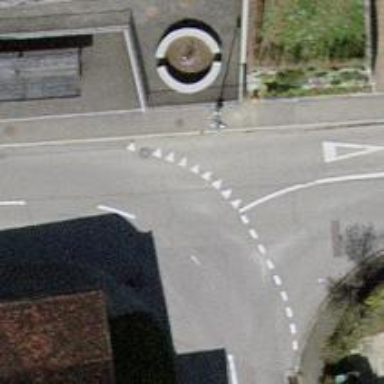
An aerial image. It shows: Road with "give way" sign.